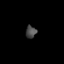
Tissue: skin
Cell type: Epithelial cells
Senescence score: 0.7847
Nuclear area (px): 126
Mean DAPI intensity: 74.524